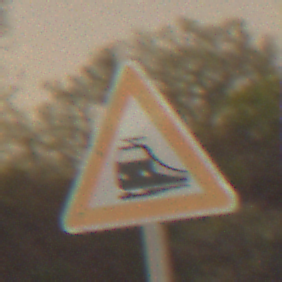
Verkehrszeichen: Bahnuebergang
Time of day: Night
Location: Outdoor (Nature)
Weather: Clear
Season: NotSpecified
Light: Natural